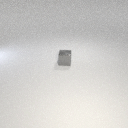
small gray metal cube